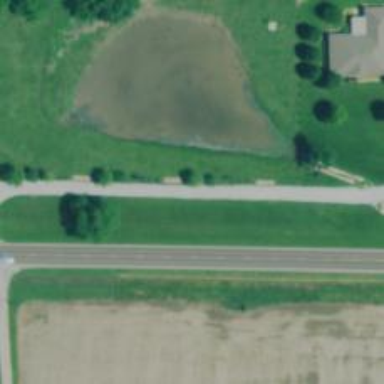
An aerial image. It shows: Driveway leading to service road.